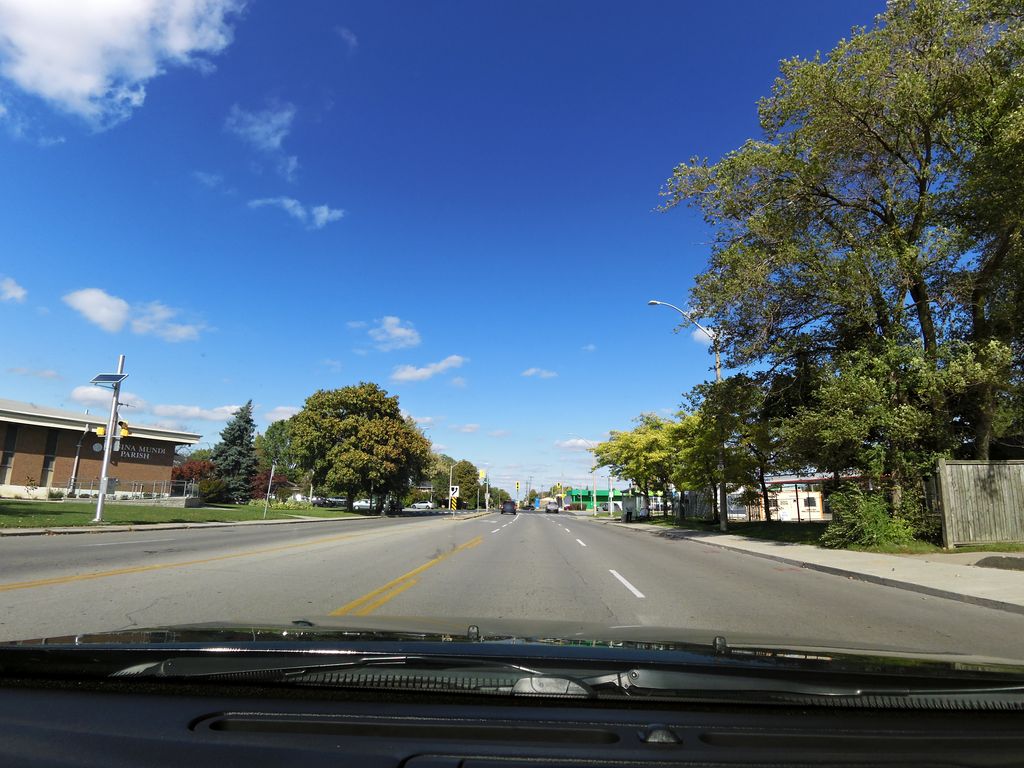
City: hamilton